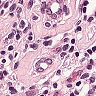
Metastatic tissue present: no